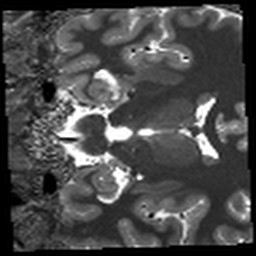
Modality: T1map
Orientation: coronal
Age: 23
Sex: female